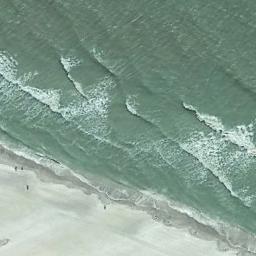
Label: beach